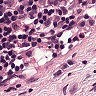
Metastatic tissue present: no